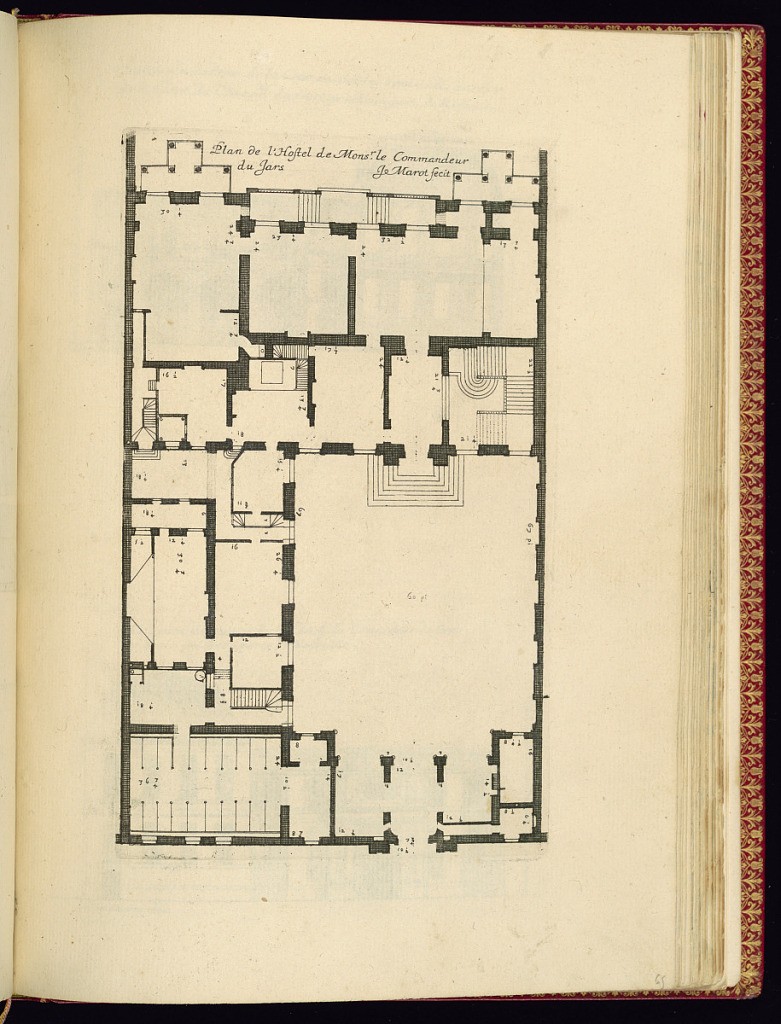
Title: Plan de l’Hostel de Monsr. Le Commandeur du Jars
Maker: Jean Marot, French, 1619 - 1679
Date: ca.1635–ca.1660
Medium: Etching on laid paper
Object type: Print
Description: Architectural floor plan for a Parisian hôtel particulier (grand house) with numbers (measurements) inscribed throughout. The plate is titled and signed.